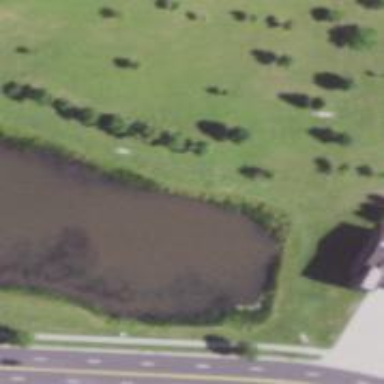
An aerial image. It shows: Disc golf basket.